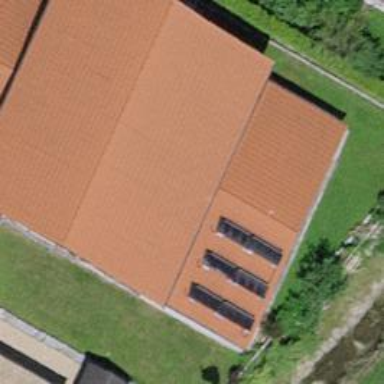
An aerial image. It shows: Simple house.